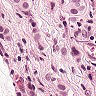
Metastatic tissue present: yes